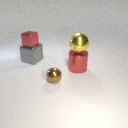
large gray metal cube to the left of large red metal cylinder